Interaction volume radius: 5 \u00c5
Interaction volume height: 10 \u00c5
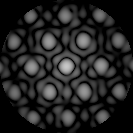
Disorder parameter: 0.2081